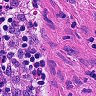
Metastatic tissue present: no